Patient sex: M
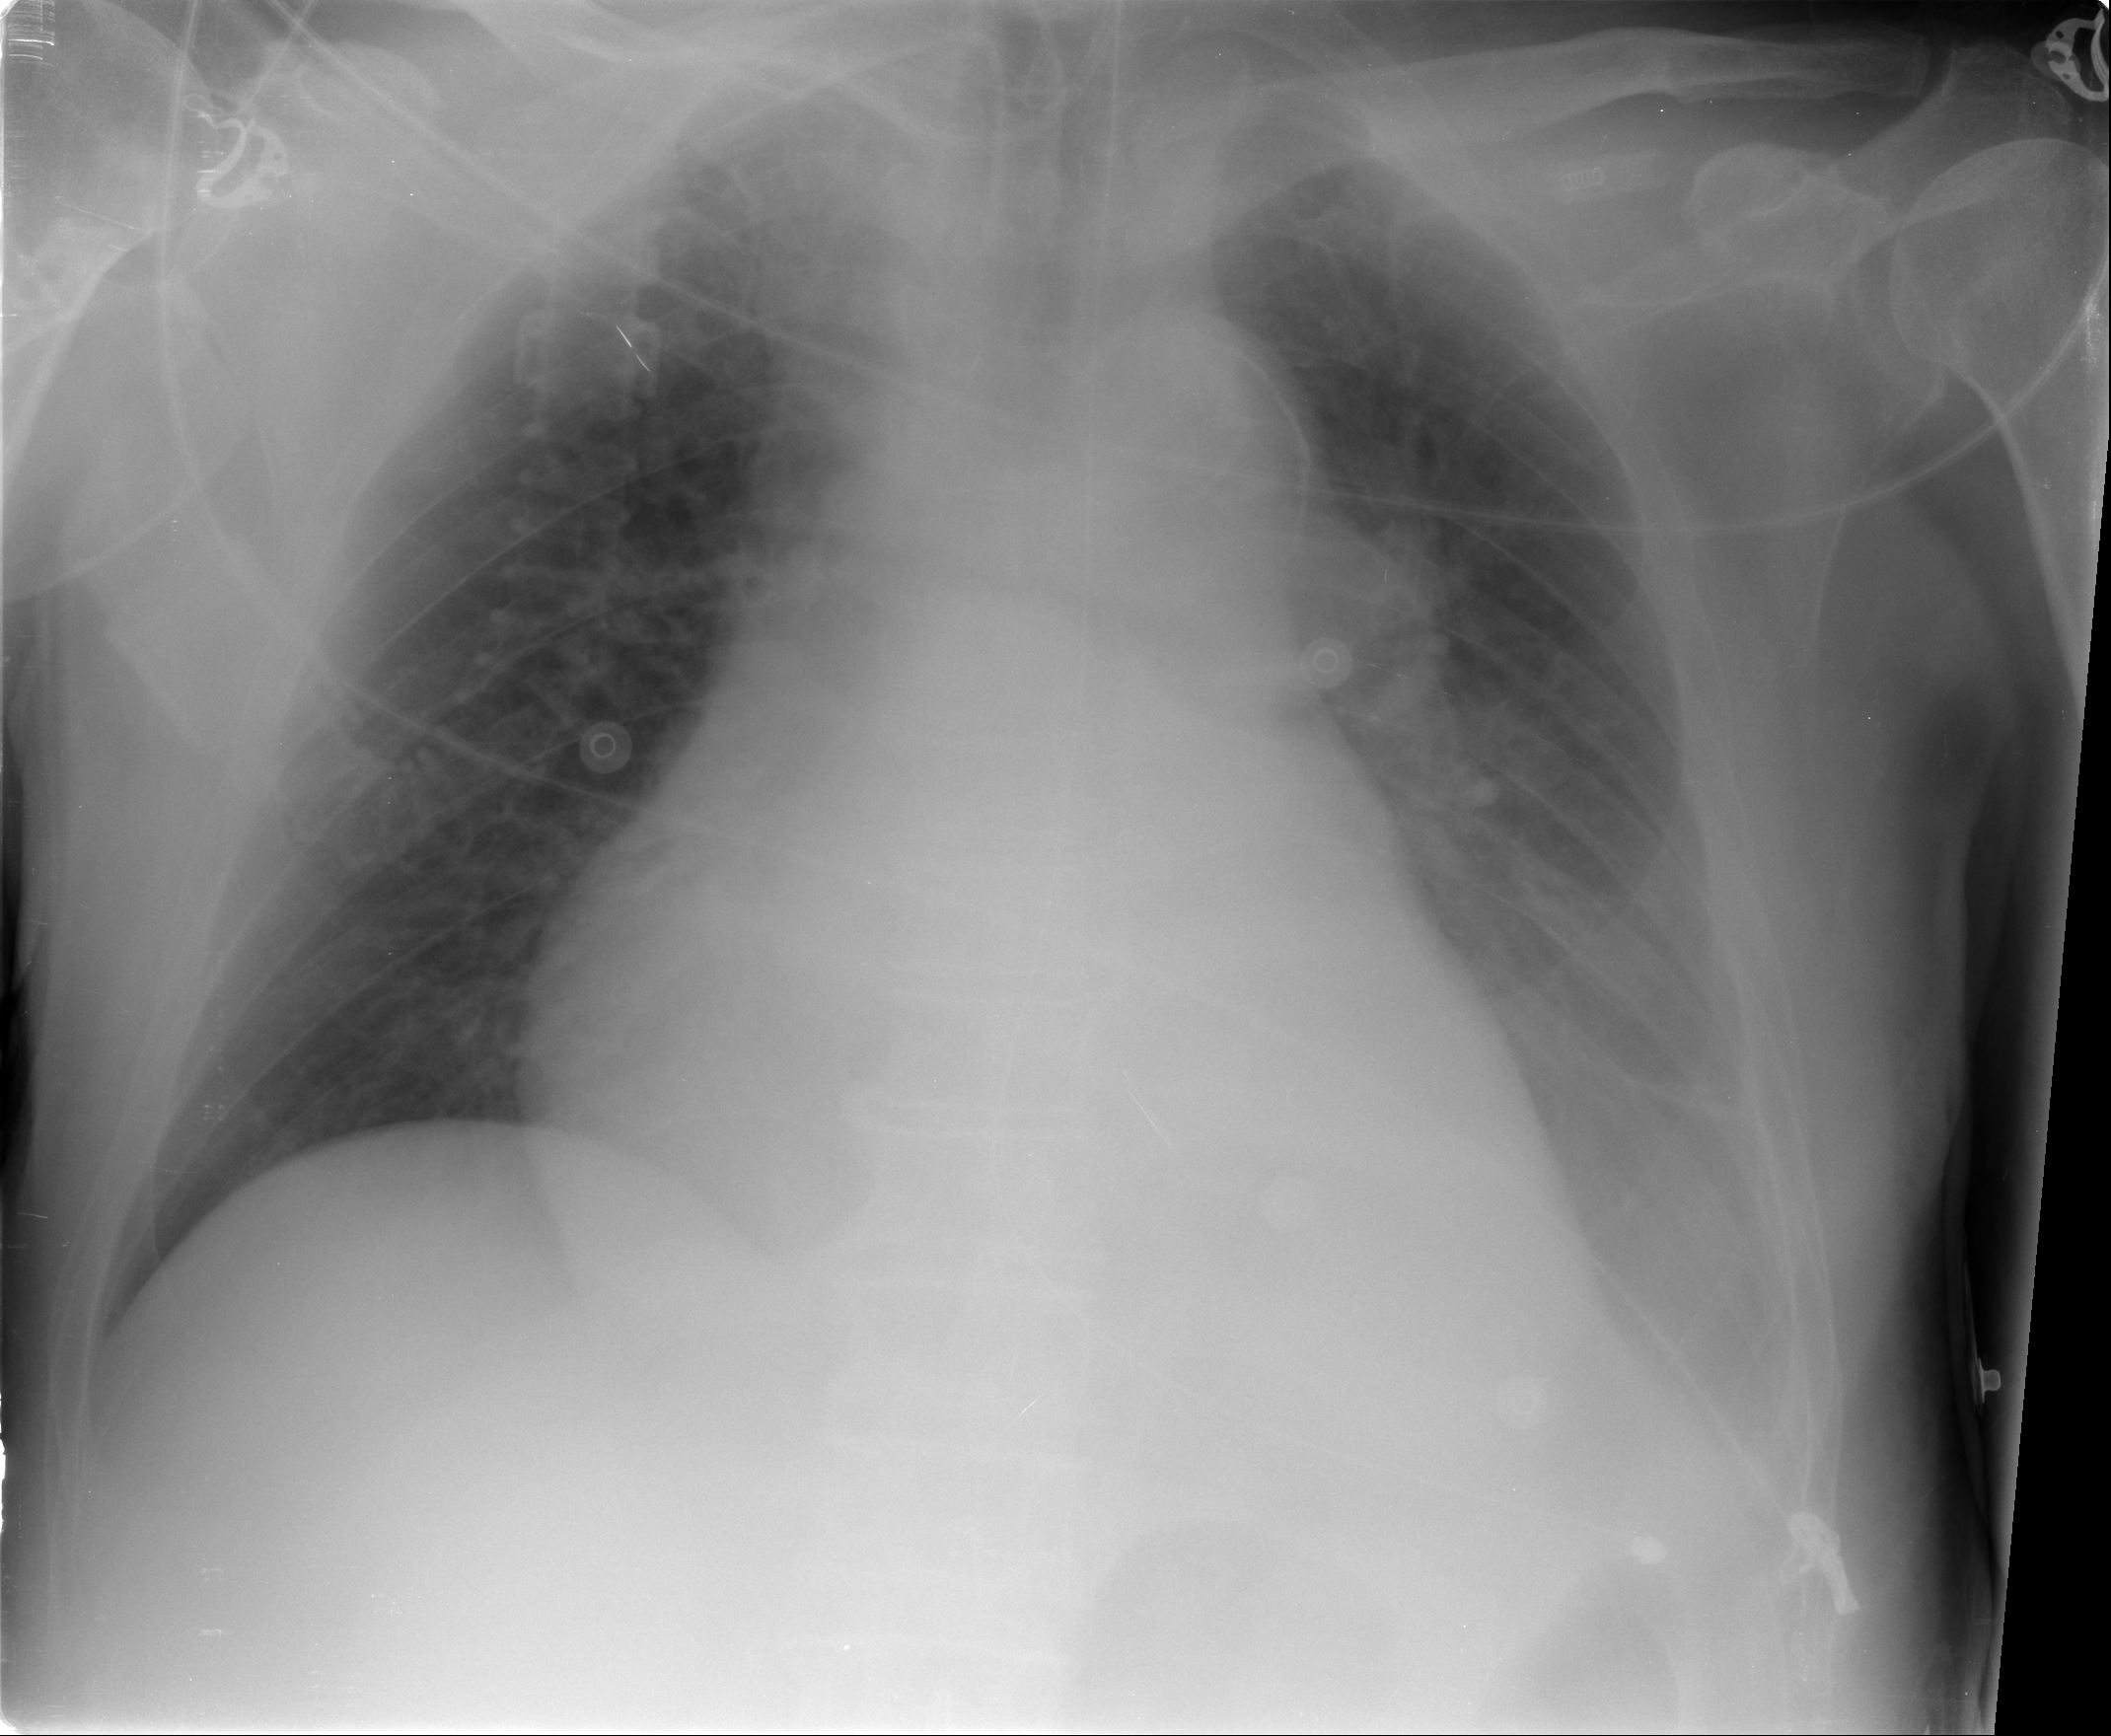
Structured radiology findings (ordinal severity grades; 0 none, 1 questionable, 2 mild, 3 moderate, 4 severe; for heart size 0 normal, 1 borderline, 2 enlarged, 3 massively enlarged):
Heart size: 3
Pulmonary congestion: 0
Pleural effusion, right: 0
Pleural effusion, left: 3
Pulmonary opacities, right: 0
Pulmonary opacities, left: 0
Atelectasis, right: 0
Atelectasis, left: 3